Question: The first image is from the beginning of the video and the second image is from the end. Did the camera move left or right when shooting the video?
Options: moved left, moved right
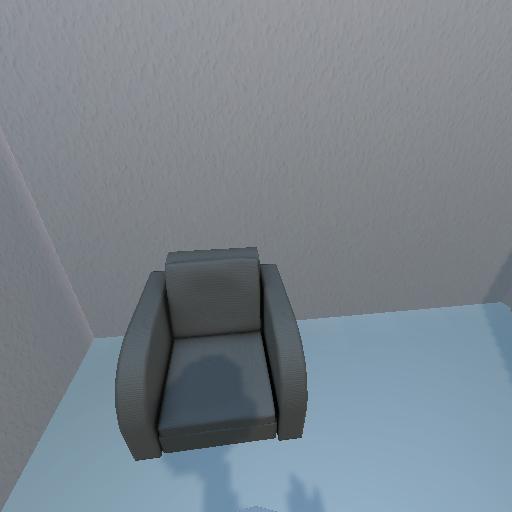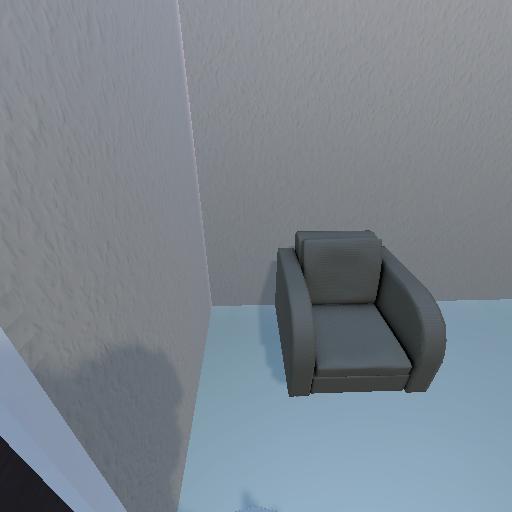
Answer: moved left